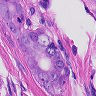
Metastatic tissue present: yes